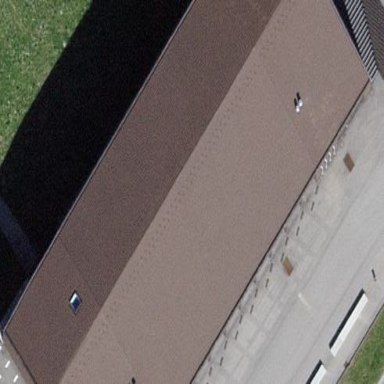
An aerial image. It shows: Industrial building.